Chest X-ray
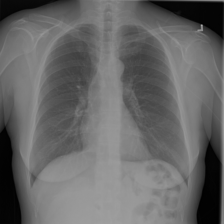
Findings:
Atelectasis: negative
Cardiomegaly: negative
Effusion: negative
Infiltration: negative
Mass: negative
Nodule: negative
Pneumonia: negative
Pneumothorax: negative
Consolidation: negative
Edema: negative
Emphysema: negative
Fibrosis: negative
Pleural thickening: negative
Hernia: negative